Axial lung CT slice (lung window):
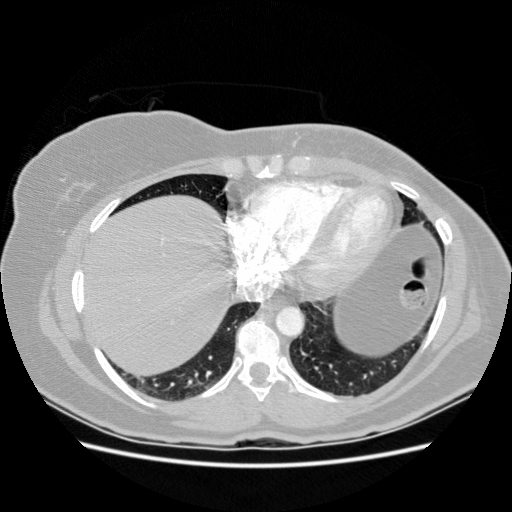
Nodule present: no